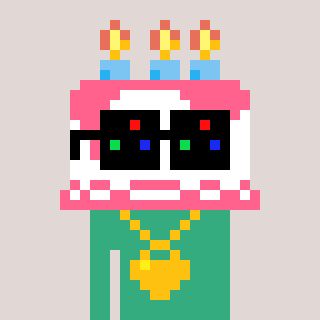
a pixel art character with square black sunglasses, a cake-shaped head and a teal-colored body on a warm background